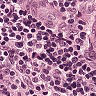
Metastatic tissue present: yes